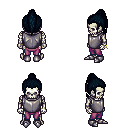
a pixel art fantasy rpg character, male body template, skeleton, steel chest armor, magenta pants, raven long topknot hairstyle, bracelets, metal boots, four views (front, back, left, right), 2x2 character sprite sheet, small pixel art, hard edges, no anti-aliasing